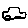
Label: car